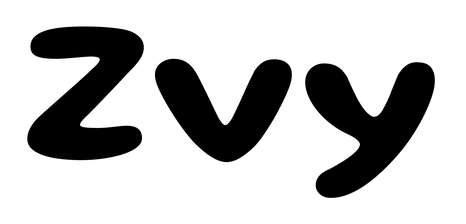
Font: Gluten_SemiBold